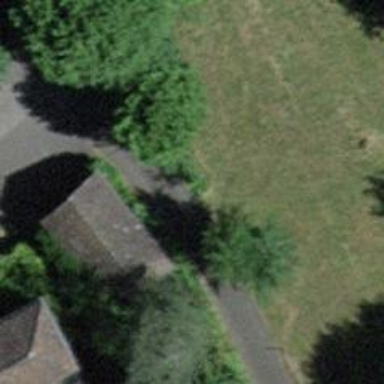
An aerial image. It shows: Alleyway designated as service road.